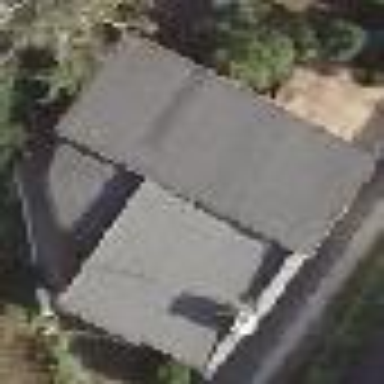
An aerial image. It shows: House with pyramidal roof shape.